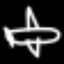
Label: airplane